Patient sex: M
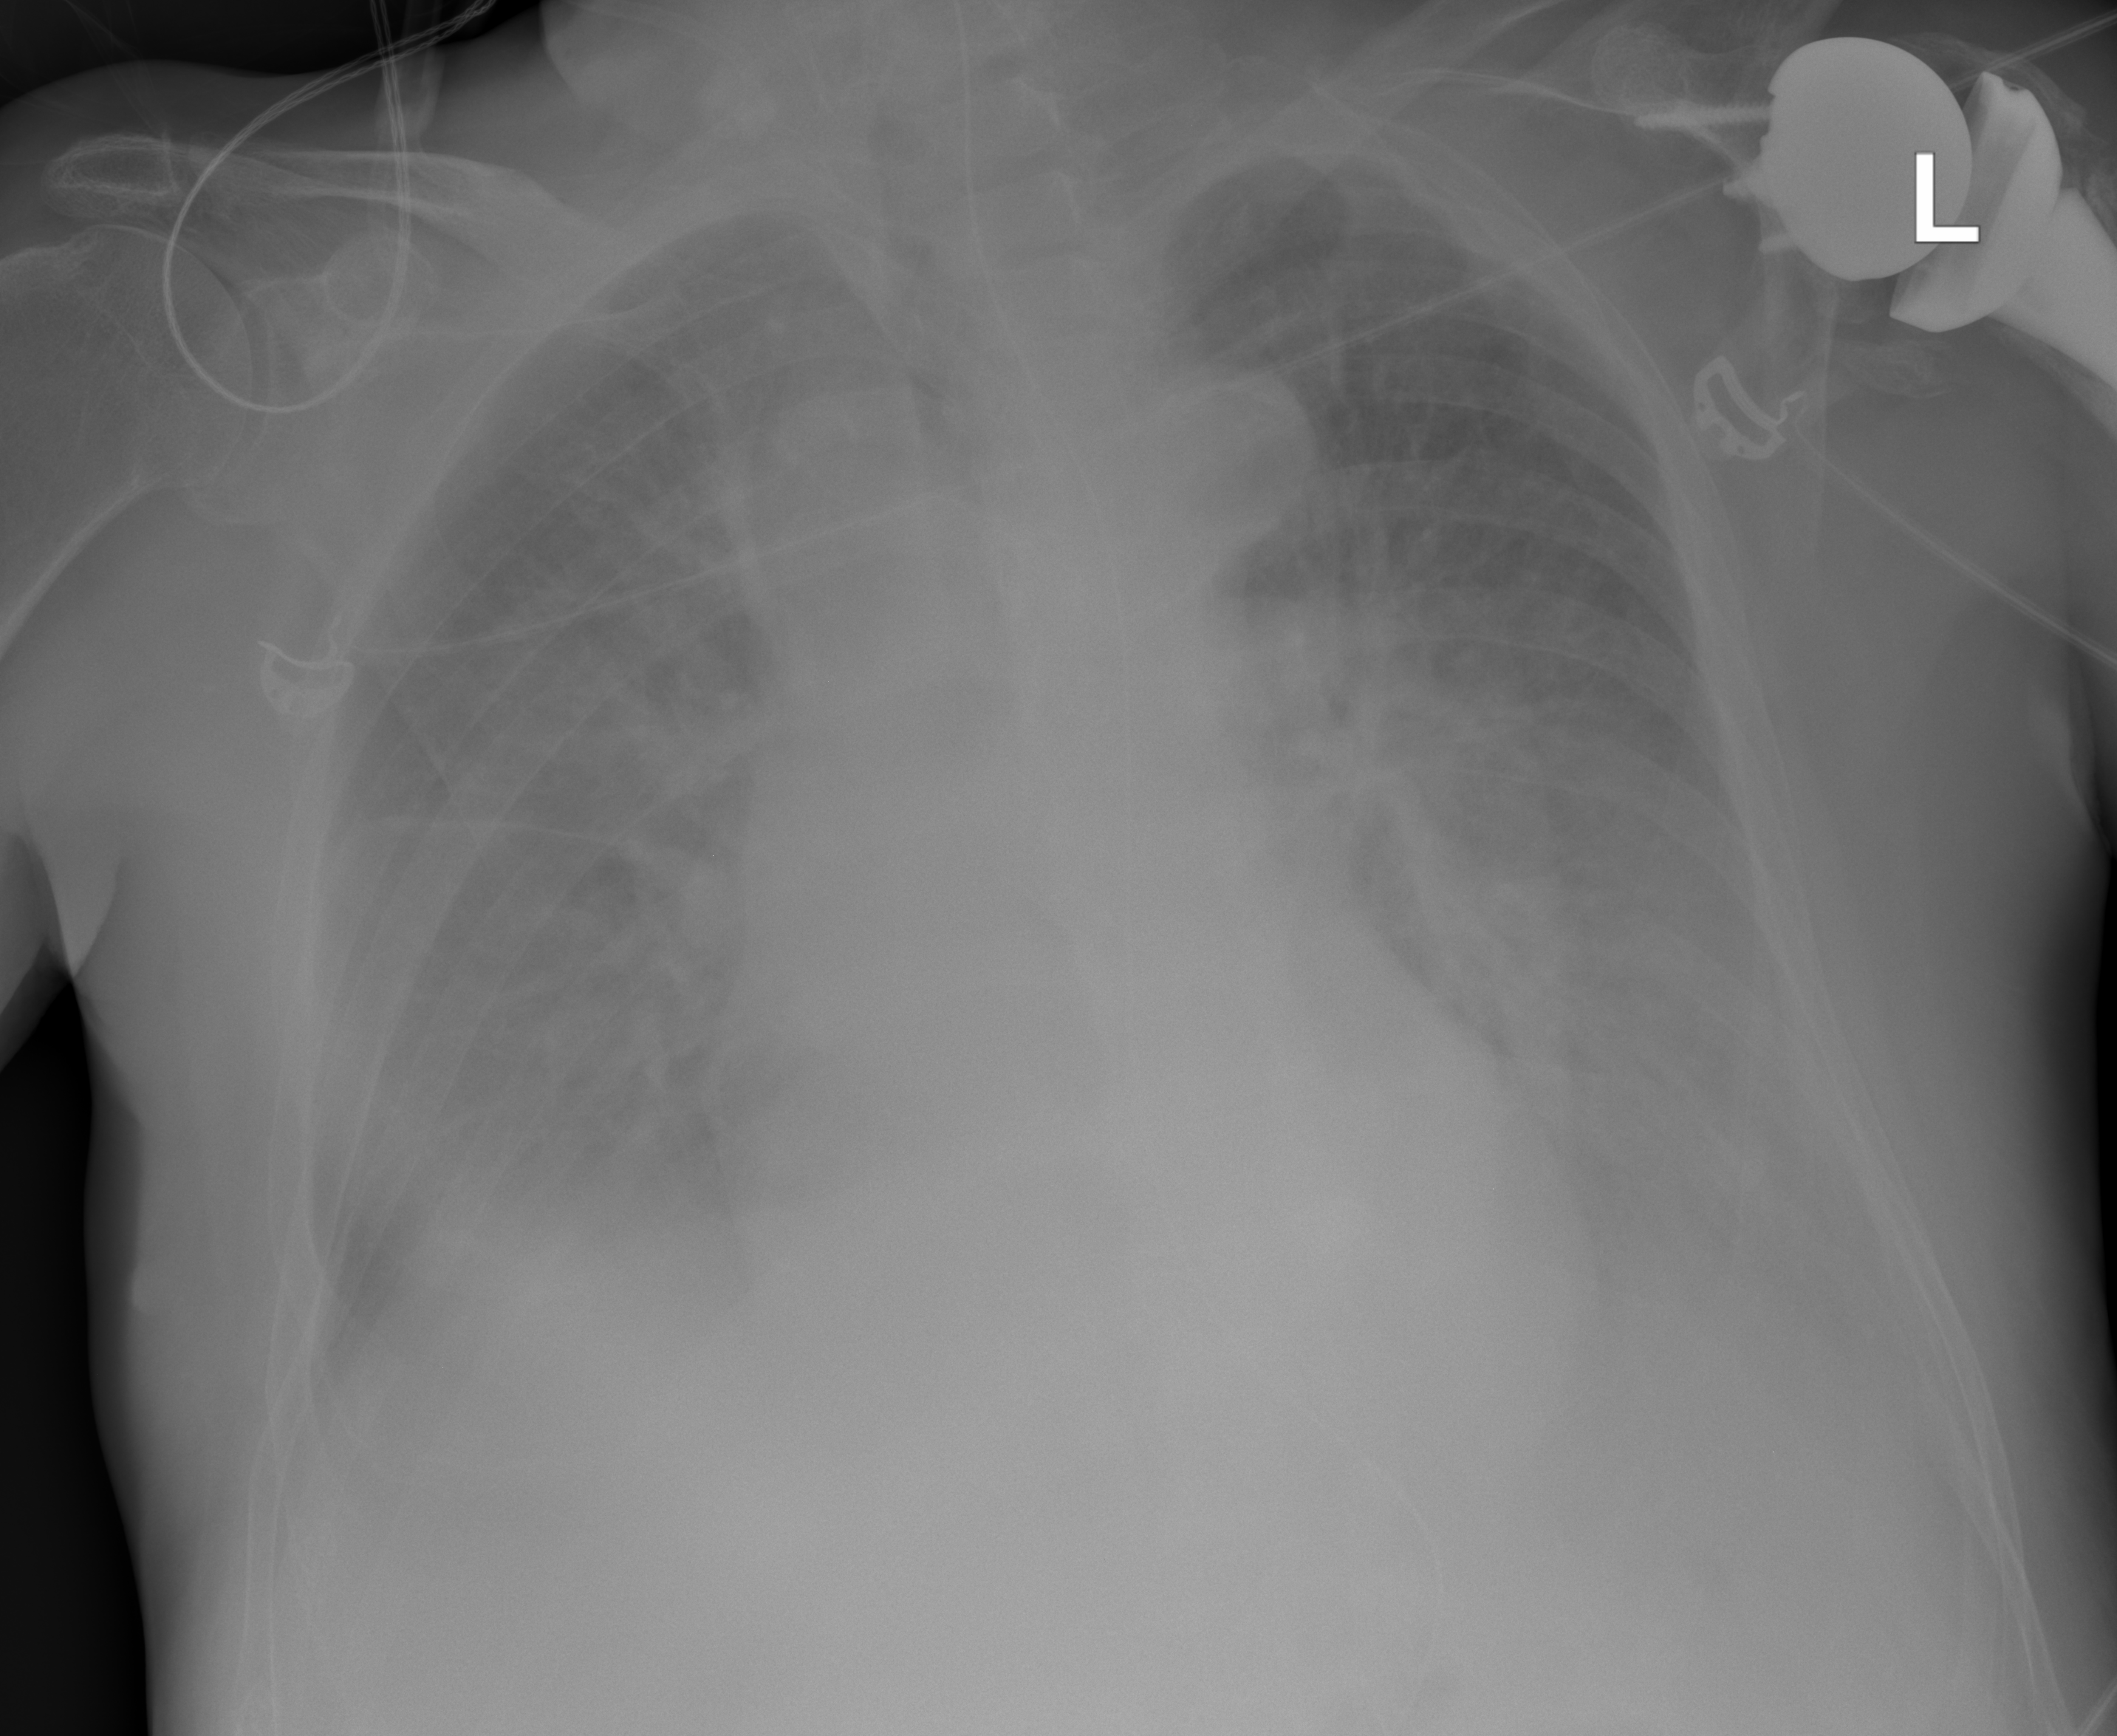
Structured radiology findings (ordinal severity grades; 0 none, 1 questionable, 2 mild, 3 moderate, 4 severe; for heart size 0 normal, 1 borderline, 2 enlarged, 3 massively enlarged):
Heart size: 2
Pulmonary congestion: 2
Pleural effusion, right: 3
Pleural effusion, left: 3
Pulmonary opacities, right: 0
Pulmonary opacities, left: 0
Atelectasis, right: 2
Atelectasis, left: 2